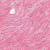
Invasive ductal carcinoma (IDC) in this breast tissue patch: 0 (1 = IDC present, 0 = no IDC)